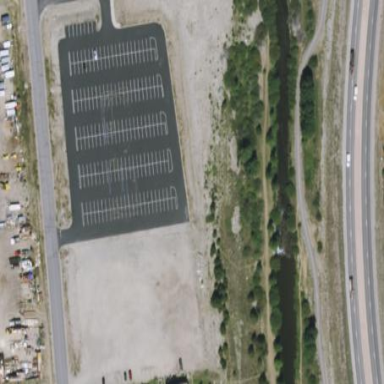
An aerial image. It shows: Parking area with surface.